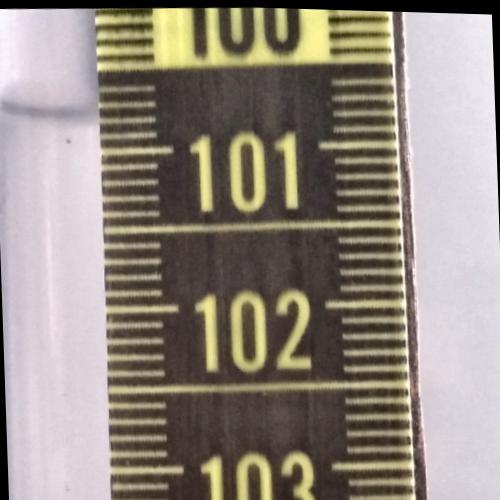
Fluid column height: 100.8 cm